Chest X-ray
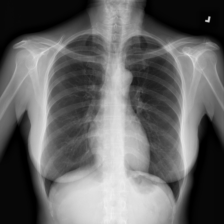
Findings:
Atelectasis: negative
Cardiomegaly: negative
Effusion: negative
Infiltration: negative
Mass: negative
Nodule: negative
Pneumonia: negative
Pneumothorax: negative
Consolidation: negative
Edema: negative
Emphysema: negative
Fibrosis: negative
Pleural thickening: negative
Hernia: negative